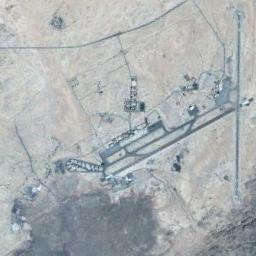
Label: airport